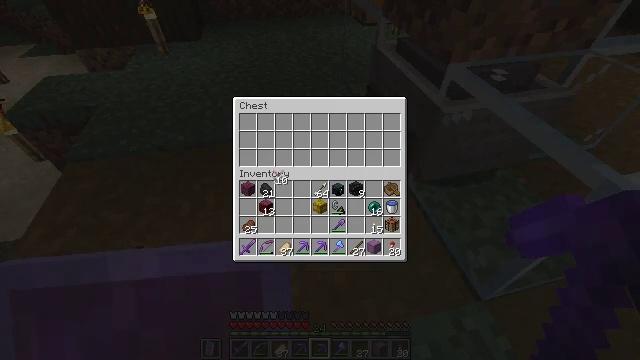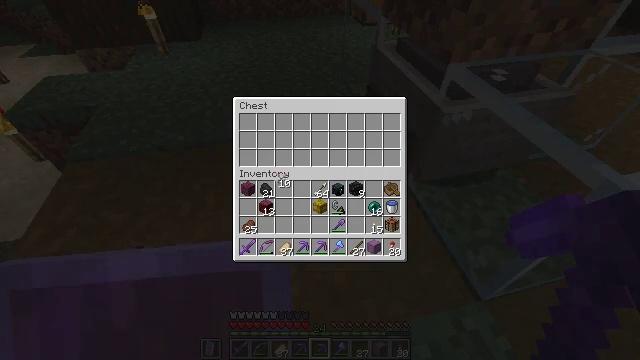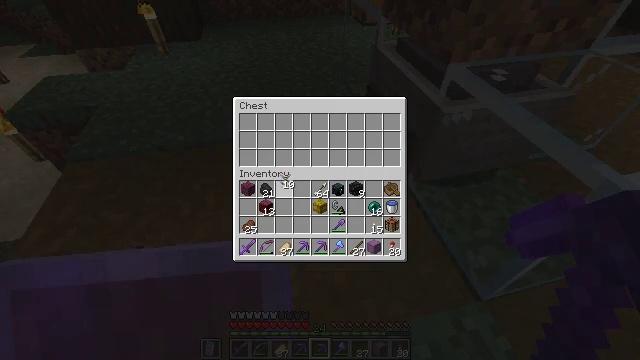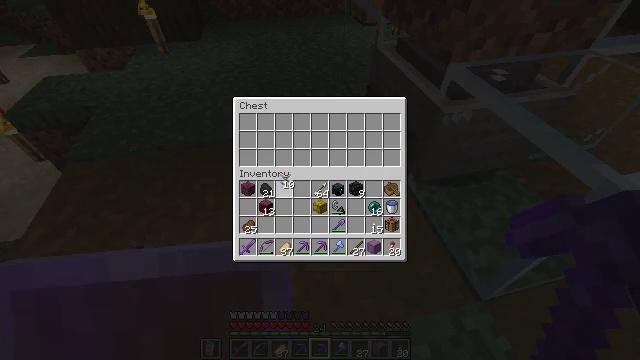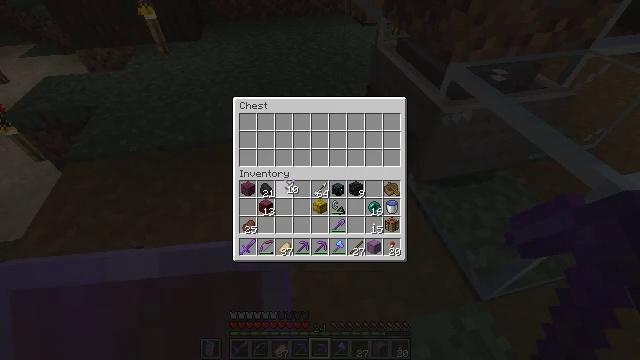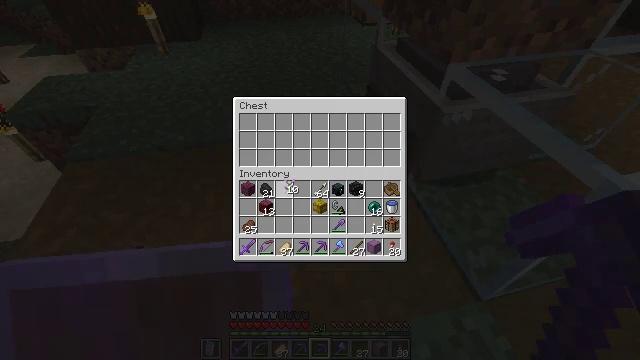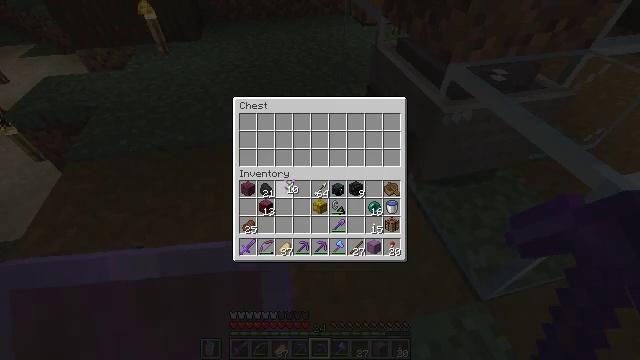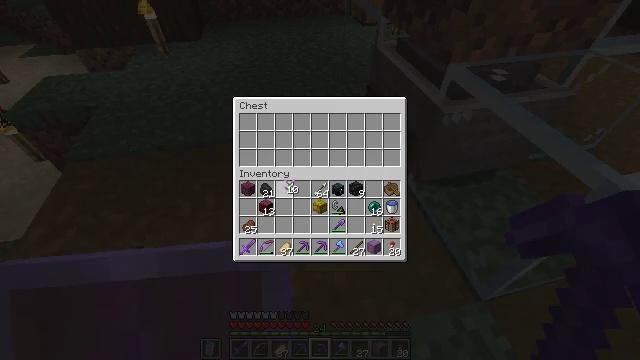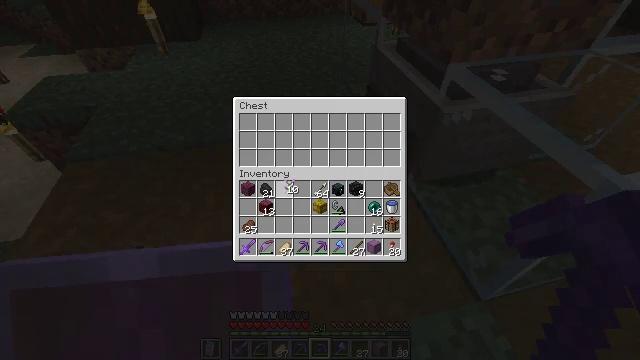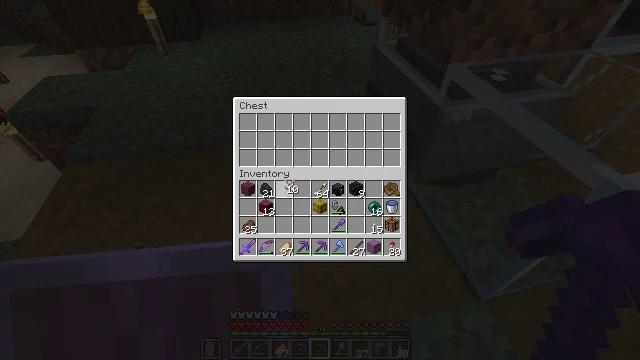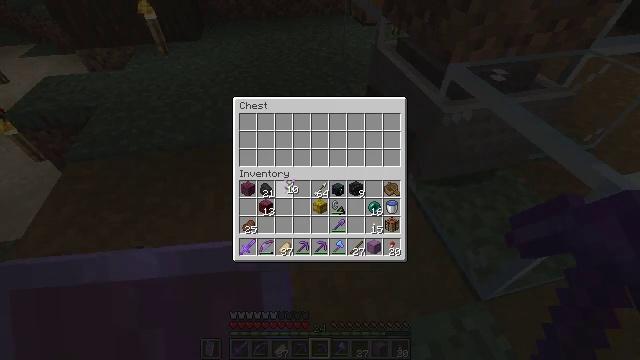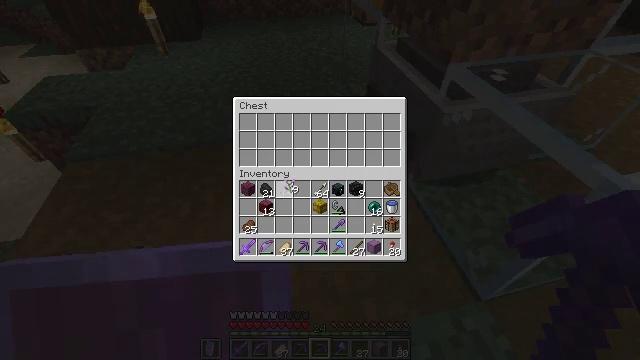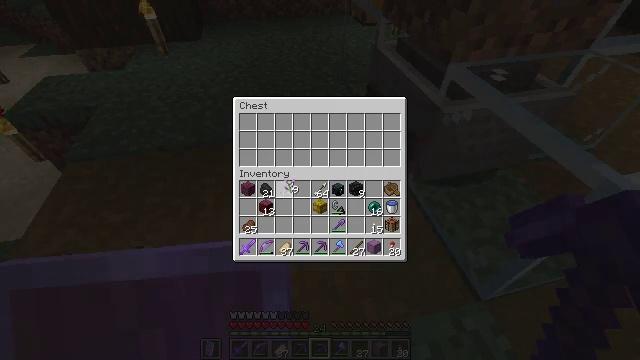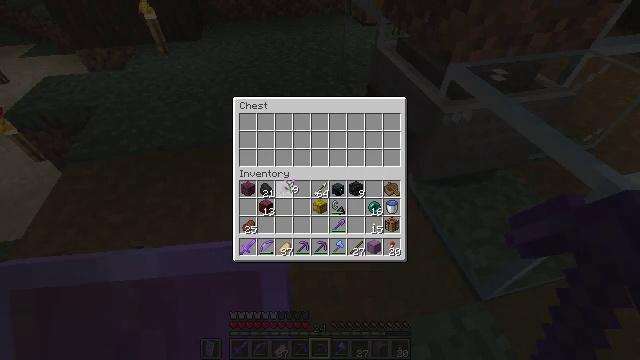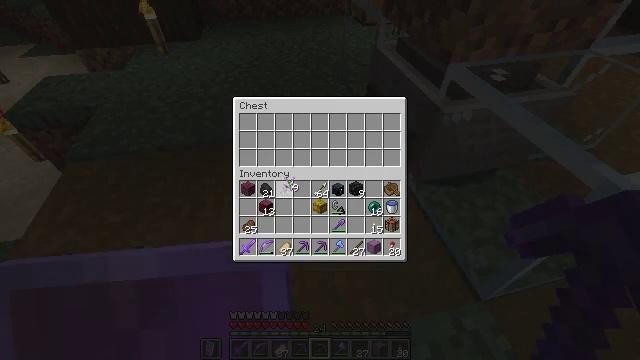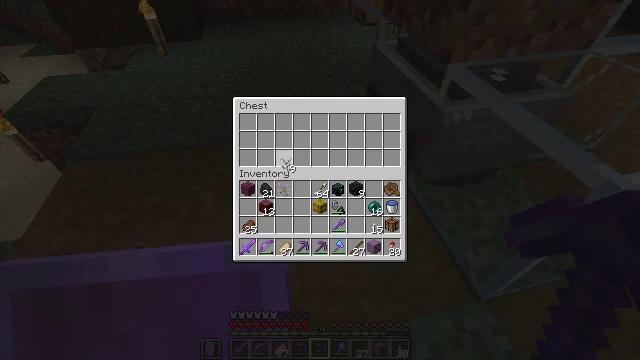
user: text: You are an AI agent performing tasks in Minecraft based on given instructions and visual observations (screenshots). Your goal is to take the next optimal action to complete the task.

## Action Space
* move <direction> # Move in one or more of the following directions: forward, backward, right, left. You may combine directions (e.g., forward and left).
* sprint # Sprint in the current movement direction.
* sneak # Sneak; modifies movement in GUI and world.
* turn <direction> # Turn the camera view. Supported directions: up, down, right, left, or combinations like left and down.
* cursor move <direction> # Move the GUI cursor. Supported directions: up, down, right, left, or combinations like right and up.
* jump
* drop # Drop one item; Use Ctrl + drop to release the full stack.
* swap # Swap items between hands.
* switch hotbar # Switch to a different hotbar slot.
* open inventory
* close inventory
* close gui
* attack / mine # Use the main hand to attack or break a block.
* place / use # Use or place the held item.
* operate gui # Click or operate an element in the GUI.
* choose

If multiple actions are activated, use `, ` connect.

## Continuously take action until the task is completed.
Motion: motion action
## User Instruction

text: Get magenta dye from the crafting table.
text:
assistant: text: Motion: no_op
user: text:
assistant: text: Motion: no_op
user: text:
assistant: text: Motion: no_op
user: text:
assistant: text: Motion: no_op
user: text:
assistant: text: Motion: no_op
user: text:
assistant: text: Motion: no_op
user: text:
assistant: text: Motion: no_op
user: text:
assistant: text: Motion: use / place
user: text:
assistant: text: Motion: use / place
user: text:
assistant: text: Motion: use / place
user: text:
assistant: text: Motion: no_op
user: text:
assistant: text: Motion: no_op
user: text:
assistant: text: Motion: no_op
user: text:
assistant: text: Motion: no_op
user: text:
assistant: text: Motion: turn up
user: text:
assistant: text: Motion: turn up
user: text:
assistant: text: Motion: turn up
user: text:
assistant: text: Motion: no_op
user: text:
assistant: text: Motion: no_op
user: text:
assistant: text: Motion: no_op
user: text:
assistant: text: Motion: no_op
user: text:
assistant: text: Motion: no_op
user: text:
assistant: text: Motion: attack / mine
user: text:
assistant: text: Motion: attack / mine
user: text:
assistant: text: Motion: attack / mine
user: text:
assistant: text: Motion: no_op
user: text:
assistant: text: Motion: no_op
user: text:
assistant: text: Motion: no_op
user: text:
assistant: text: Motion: no_op
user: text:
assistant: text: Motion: no_op